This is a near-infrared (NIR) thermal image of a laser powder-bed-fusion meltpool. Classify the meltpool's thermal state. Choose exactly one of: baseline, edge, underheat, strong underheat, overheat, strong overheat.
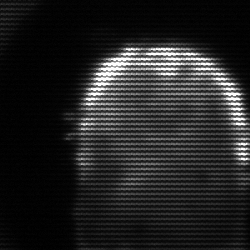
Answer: baseline